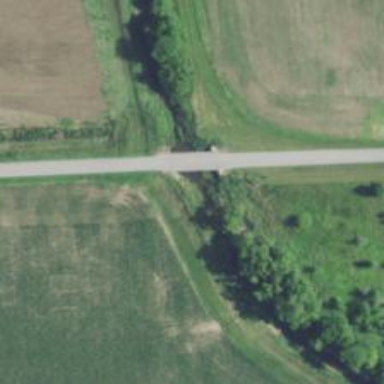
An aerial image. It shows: Unclassified road on beam bridge.